【题型】选择题　【知识点】立体几何　【难度】medium
如图，在正方体 $ABCD-A_1B_1C_1D_1$ 中，$E$ 是棱 $BC$ 的中点，$F$ 是侧面 $BCC_1B_1$上的动点，且 $A_1F // $ 平面 $AD_1E$. 设 $A_1F$ 与平面 $BCC_1B_1$ 所成的角为 $\alpha$，$A_1F$ 与 $AD_1$ 所成的角为 $\beta$，那么下列结论正确的是（ \quad ）

\begin{tabular}{@{}l}
A. $\alpha$ 的最小值为 $\arctan 2, \beta$ 的最小值为 $\arctan 3$ \\
B. $\alpha$ 的最小值为 $\arctan 3, \beta$ 的最大值为 $\frac{\pi}{2}$ \\
C. $\alpha$ 的最小值大于 $\arctan 2, \beta$ 的最小值大于 $\arctan 3$ \\
D. $\alpha$ 的最大值小于 $\arctan 3, \beta$ 的最大值小于 $\frac{\pi}{2}$
\end{tabular}
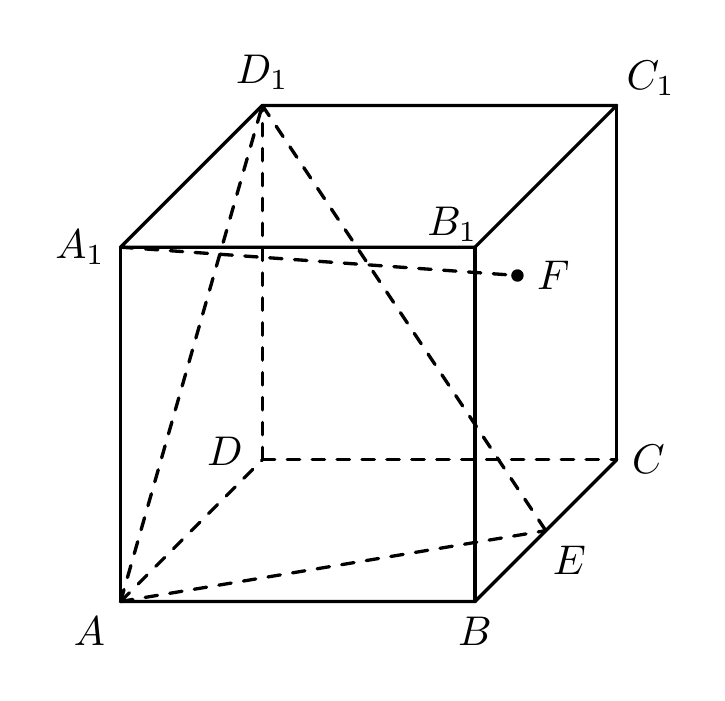
【解答】
【答案】A \\
【分析】根据题意作图，首先找到 $F$ 点的轨迹，构造出 $\alpha, \beta$，再分析极端位置的情况，分别求出 $\tan \alpha, \tan \beta$后，找到进行比较即可得到结果. \\
【详解】

如图，取 $CC_1, BB_1, B_1C_1$ 的中点 $G, M, N$，连接 $EG, D_1G, MN, A_1M, A_1N, B_1F$； \\
设正方体的棱长为 2， \\
因为 $MN // GE$，且 $MN \not\subset$ 平面 $AEGD_1$，$GE \subset$ 平面 $AEGD_1$， \\
$\therefore MN // $ 平面 $AEGD_1$； \\
同理 $A_1N // $ 平面 $AEGD_1$，且 $A_1N \cap MN = N$； \\
$\therefore$ 平面 $A_1MN // $ 平面 $AEGD_1$，$\therefore F \in MN$； \\
$\because A_1B_1 \perp$ 面 $BB_1C_1C$，所以 $A_1F$ 与平面 $BCC_1B_1$ 所成的角为 $\alpha = \angle A_1FB_1$； \\
又 $\because AD_1 // MN$， \\
所以 $A_1F$ 与 $AD_1$ 所成的角为 $\beta = \angle A_1FM$ （或其补角）； \\
$\therefore \tan \alpha = \frac{A_1B_1}{B_1F}$； \\
当 $F$ 为 $MN$ 中点时，此时 $B_1F$ 最小，则 $\tan \alpha$ 最大，最大值为 $\tan \alpha = 2\sqrt{2}$，此时 $\alpha$ 的最大值为 $\arctan 2\sqrt{2}$； \\
当 $F$ 与 $M$ 或 $N$ 重合时，此时 $B_1F$ 最大，则 $\tan \alpha$ 最小，最小值为 2，此时 $\alpha$ 的最小值为 $\arctan 2$； \\
$\therefore 2 \leq \tan \alpha \leq 2\sqrt{2}$，$\arctan 2 \leq \alpha \leq \arctan 2\sqrt{2}$； \\
对于 $\beta$，当 $F$ 为 $MN$ 中点时，$\beta = \frac{\pi}{2}$； \\
当 $F$ 与 $M$ 或 $N$ 重合时，$\beta$ 最小，又 $A_1M = \sqrt{5}, MF = \frac{\sqrt{2}}{2}$， \\
$\therefore A_1F = \sqrt{(\sqrt{5})^2 - \left(\frac{\sqrt{2}}{2}\right)^2} = \frac{3\sqrt{2}}{2}$， \\
$\therefore \tan \beta = 3$， \\
$\therefore \tan \beta \geq 3$，$\arctan 3 \leq \beta \leq \frac{\pi}{2}$，故 A 正确，BC 错误， \\
又 $\arctan 3 \approx 1.4$，$\arctan 2\sqrt{2} \approx 1.6$，所以 D 选项错误. \\
故选：A. \\
【点睛】关键点点睛：本题的关键首先分析出 $F$ 点轨迹，再根据线线角和线面角的定义在图中找到该角，分析极端情况即可得到其角度范围.
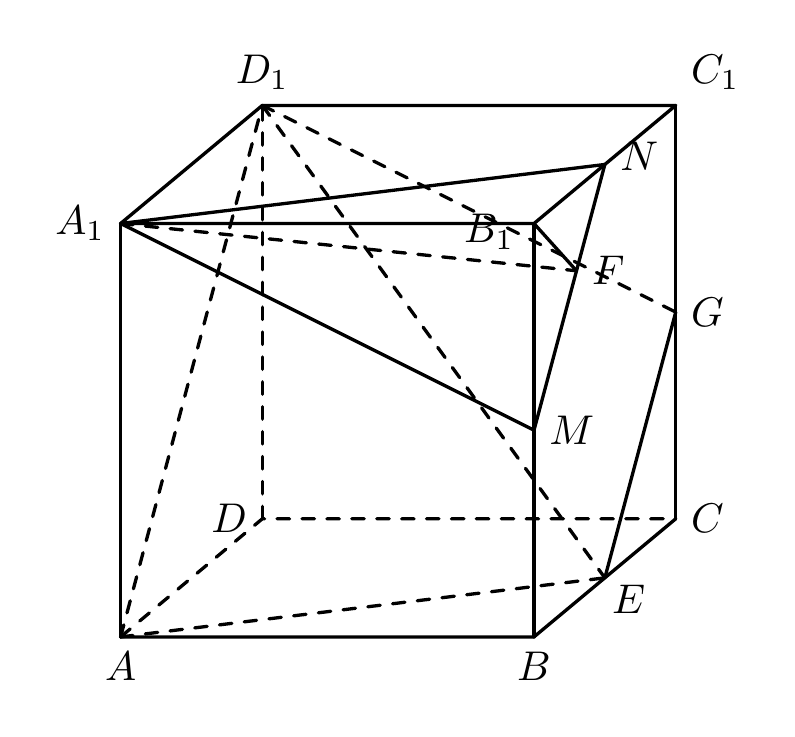